Question: I could not find a similar question asked, despite being sure that somebody else has to have run into a similar problem before. I could only find the other way around, how to insert but not how to read. Any pointer to a similar question would be appreciated.
I have a PostgreSQL database with a column of type='text' which contains multiple linebreaks.
.
I am looking for a way to display these linebreaks on my .jsp page currently using mainly Expression Language (EL) (could also switch to CustomTags if there is a feasible way). Currently, whenever I query this particular field in the database, I save the contents in a own data type (as String variable), put the datatype into the session and call it using EL. However, then the linebreaks are lost and the text will only be appended.
It works, if i manually put a HTML linebreak into the entries inside the database. However, there are over 1000 entries, so manually manipulating the data does not seem to be a feasible option.
Is there a way to identify the linebreaks as seen in the <URL>?
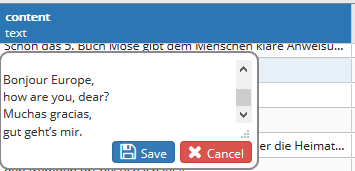
Answer: Browser doesn't use '
' to break lines, only '<br>'. So when you print data with '
' linebreaks browser doesn't understand it. You can try to add HTML linebreaks to show your data in multiple lines in your jsp-page. For example: you can split your data to array with '
' and print it, every time adding '<br>'.